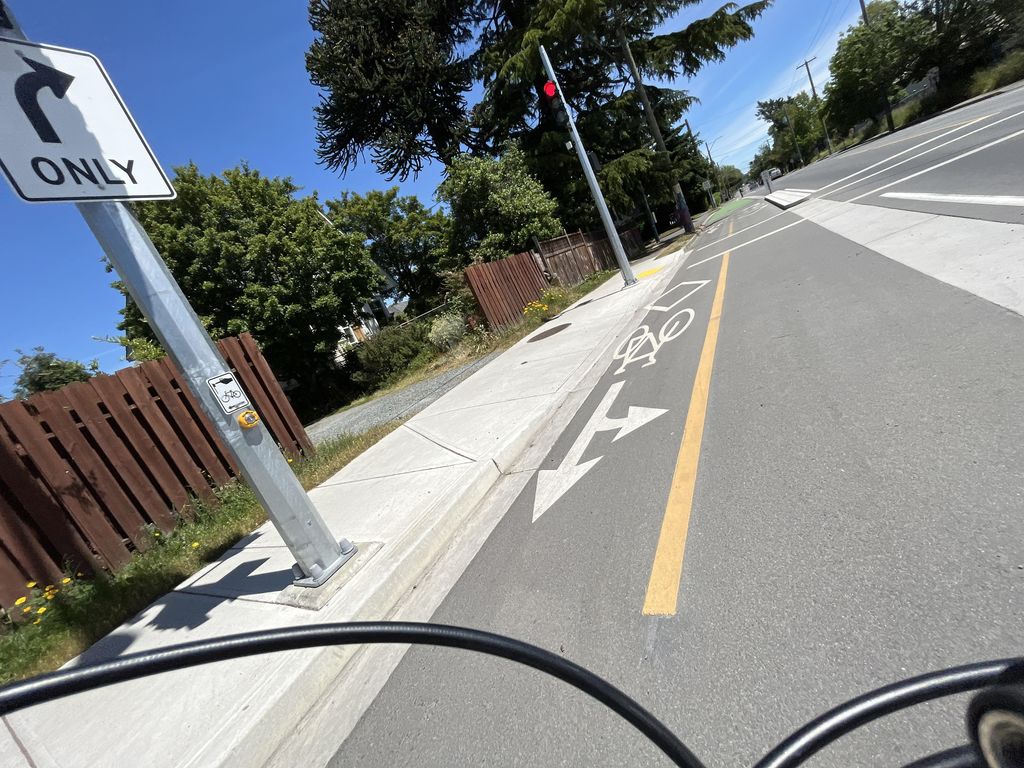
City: victoria